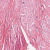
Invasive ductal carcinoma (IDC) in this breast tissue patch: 0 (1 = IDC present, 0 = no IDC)